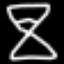
Label: hourglass